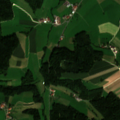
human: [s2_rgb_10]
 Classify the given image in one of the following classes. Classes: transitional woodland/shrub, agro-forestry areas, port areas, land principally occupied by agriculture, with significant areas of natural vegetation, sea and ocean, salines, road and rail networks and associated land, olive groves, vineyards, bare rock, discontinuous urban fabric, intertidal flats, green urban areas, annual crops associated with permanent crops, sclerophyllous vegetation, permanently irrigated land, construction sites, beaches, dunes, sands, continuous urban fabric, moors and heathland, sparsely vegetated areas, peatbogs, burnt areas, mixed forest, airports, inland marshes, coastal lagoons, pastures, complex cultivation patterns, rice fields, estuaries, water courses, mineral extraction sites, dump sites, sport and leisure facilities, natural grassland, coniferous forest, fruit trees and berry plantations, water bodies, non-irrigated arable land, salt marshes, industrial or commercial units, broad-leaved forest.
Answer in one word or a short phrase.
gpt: non-irrigated arable land, complex cultivation patterns, mixed forest